Current action and preconditions to check: trajectory_clear

Your task: For each precondition in the list above, predict whether it will hold at this action.

Consider the current scene as observed from the mobile robot's camera, and analyze the predicted future states of all dynamic agents (e.g., people, animals, vehicles, or any moving entities) within the NEXT SECOND.

IMPORTANT: Only answer "very likely" if you are absolutely certain—based on strong, clear evidence—that a dynamic agent will violate the precondition in the predicted future state. Do NOT answer "very likely" for unlikely, ambiguous, or low-probability risks.

Ask yourself for each precondition: Is there a high probability, with clear and convincing evidence, that the predicted future states of any dynamic agent will interfere with the predicted future state of the currently executing action within the NEXT SECOND, causing that precondition to fail?

Assess the risk level based on these predictions. Use "likely" or "very likely" if motions create a clear risk of interference.

Use "neutral" or "improbable" if agents are nearby but their predicted paths are clearly diverging or non-conflicting.

Failure Risk Categories: "very improbable", "improbable", "neutral", "likely", "very likely"

Answer Format: Output ONLY the probability_of_failure value from these categories: "very improbable", "improbable", "neutral", "likely", "very likely"

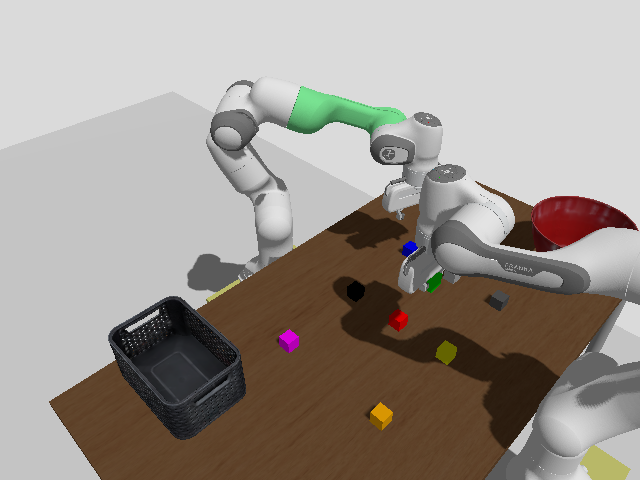

Answer: very improbable